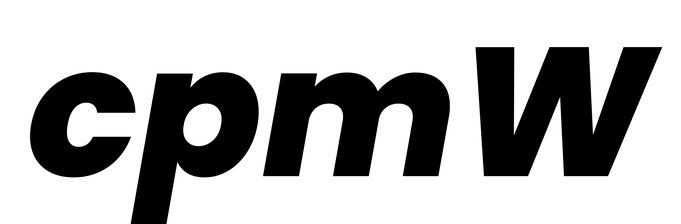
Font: Poppins-ExtraBoldItalic